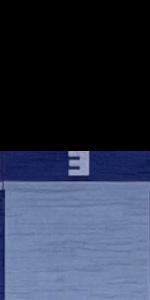
Label: Empty